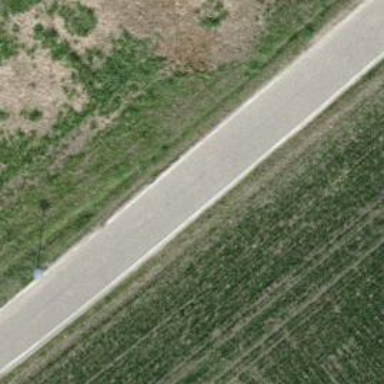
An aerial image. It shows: Residential road without sidewalk.